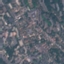
Land use / land cover class: Residential